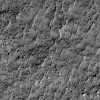
Atmospheric dust classification: not_dusty